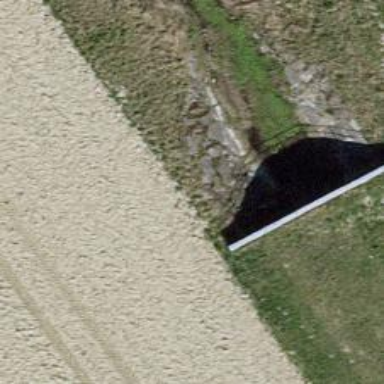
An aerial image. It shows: Retaining wall.